Question: In I/O-mapped I/O (as opposed to memory-mapped I/O), a certain set of addresses are fixed for I/O devices. Are these addresses a part of the RAM, and thus that much physical address space is unusable ? Does it correspond to the 'Hardware Reserved' memory in the attached picture ?
If yes, how is it decided which bits of an address are to be used for addressing I/O devices (because the I/O address space would be much smaller than the actual memory. I have read this helps to reduce the number of pins/bits used by the decoding circuit) ?
What would happen if one tries to access, in assembly, any address that belongs to this address space ?

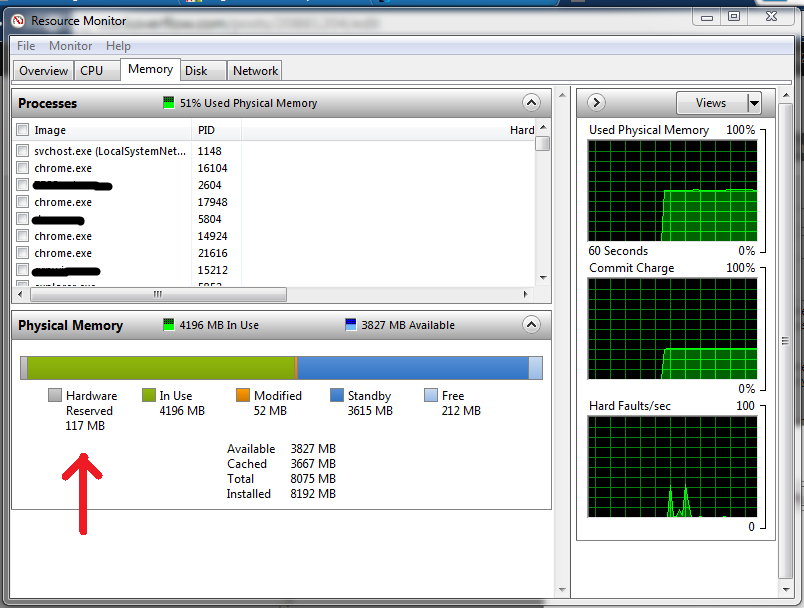
Answer: I/O mapped I/O doesn't use the same address space as memory mapped I/O. The later does use part of the address space normally used by RAM and therefore, "steals" addresses that no longer belong to RAM memory.
The set of address ranges that are used by different memory mapped I/O is what you see as "Hardware reserved".
About how is it decided how to address memory mapped devices, this is largely covered by the PnP subsystem, either in BIOS, or in the SO. Memory-mapped devices, with few exceptions, are PnP devices, so that means that for each of them, its base address can be changed (for PCI devices, the base address of the memory mapped registers, if any, is contained in a BAR -Base Address Register-, which is part of the PCI configuration space).
Saving pins for decoding devices (lazy decoding) is (was) done on early 8-bit systems, to save decoders and reduce costs. It haven't anything to do with memory mapped / IO mapped devices. Lazy decoding may be used in both situations. For example, a designer could decide that the 16-bit address range 'C000-FFFF' is going to be reserved for memory mapped devices. To decide whether to enable some memory chip, or some device, it's enough to look at the value of 'A15' and 'A14'. If both address lines are high, then the block addressed is 'C000-FFFF' and that means that memory chip enables will be deasserted. On the other hand, a designer could decide that the 8 bit IO port '254' is going to be assigned to a device, and to decode this address, it only looks at the state of 'A0', needing no decoders to find out the port address (this is for example, what the ZX Spectrum does for addressing the ULA)
If a program (written in whatever language that allows you to access and write to arbitrary memory locations) tries to access a memory address reserved for a device, and assuming that the paging and protection mechanism allows such access, what happens will depend solely on what the device does when that address is accessed. A well known memory mapped device in PC's is the frame buffer. If the graphics card is configured to display color text mode with its default base address, any 8-bit write operation performed to even physical addresses between 'B8000' and 'B8F9F' will cause the character whose ASCII code is the value written to show on screen, in a location that depends on the address chosen.
I/O mapped devices don't collide with memory, as they use a different address space, with different instructions to read and write values to addresses (ports). These devices cannot be addressed using machine code instructions that targets memory.
Memory mapped devices share the address space with RAM. Depending on the system configuration, memory mapped registers can be present all the time, using some addresses, and thus preventing the system to use them for RAM, or memory mapped devices may "shadow" memory at times, so allowing the program to change the I/O configuration to choose if a certain memory region will be decoded as in use by a device, or used by regular RAM (for example, what the Commodore 64 does to let the user have 64KB of RAM but allowing it to access device registers some times, by temporarily disabling access to the RAM that is "behind" the device that is currently being accessed at that very same address).
At the hardware level, what is happening is that there are two different signals: MREQ and IOREQ. The first one is asserted on every memory instruction, the second one, on every I/O insruction. So this code...
'''
MOV DX,1234h
MOV AL,[DX] ;reads memory address 1234h (memory address space)
IN AL,DX ;reads I/O port 1234h (I/O address space)
'''
Both put the value '1234h' on the CPU address bus, and both assert the 'RD' pin to indicate a read, but the first one will assert 'MREQ' to indicate that the address belong to the memory address space, and the second one will assert 'IOREQ' to indicate that it belongs to the 'I/O' address space. The 'I/O' device at port '1234h' is connected to the system bus so that it is enabled only if the address is '1234h', 'RD' is asserted and 'IOREQ' is asserted. This way, it cannot collide with a RAM chip addressed at '1234h', because the later will be enabled only if 'MREQ' is asserted (the 'CPU' ensures that 'IOREQ' and 'MREQ' cannot be asserted at the same time).
These two address spaces don't exist in all CPU's. In fact, the majority of them don't have this, and therefore, they have to memory map all its devices.